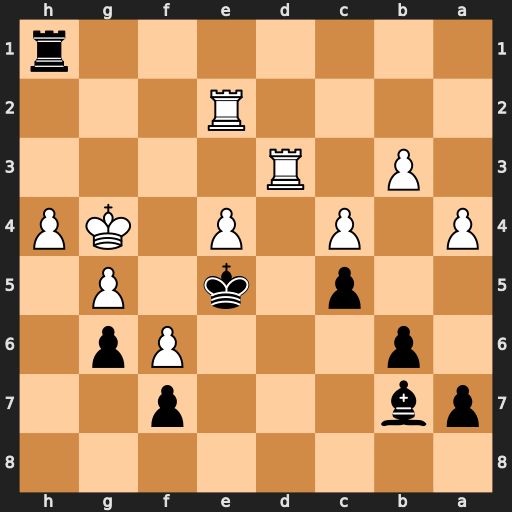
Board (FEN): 8/pb3p2/1p3Pp1/2p1k1P1/P1P1P1KP/1P1R4/4R3/7r
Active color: b
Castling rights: -
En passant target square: -
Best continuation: Bc8+ Kf3 Rh3+ Kg2 Rxd3